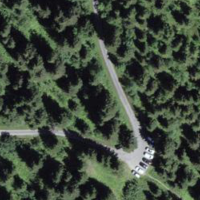
EUNIS habitat code: 43
Species observed at this site:
Sorbus aucuparia